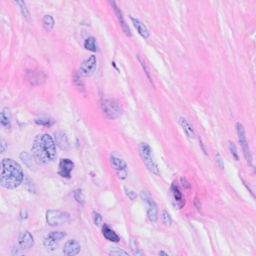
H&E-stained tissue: Breast